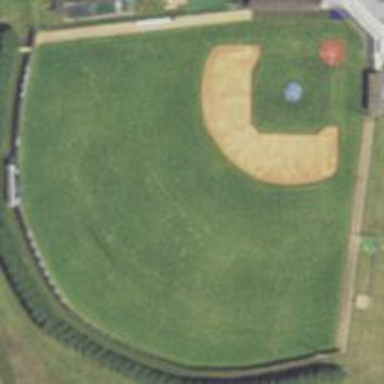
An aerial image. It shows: Baseball pitch for leisure land activities.